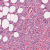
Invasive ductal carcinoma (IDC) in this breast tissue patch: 1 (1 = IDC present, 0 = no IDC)